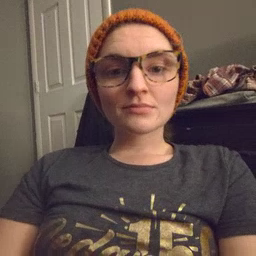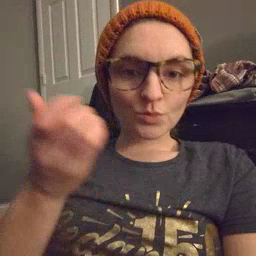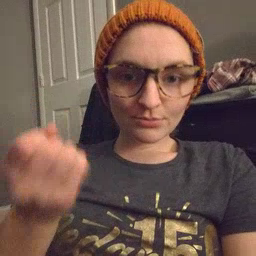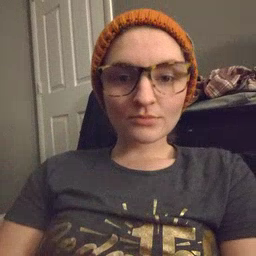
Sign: drawer